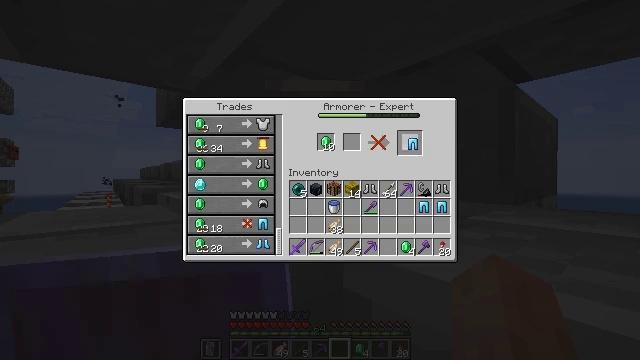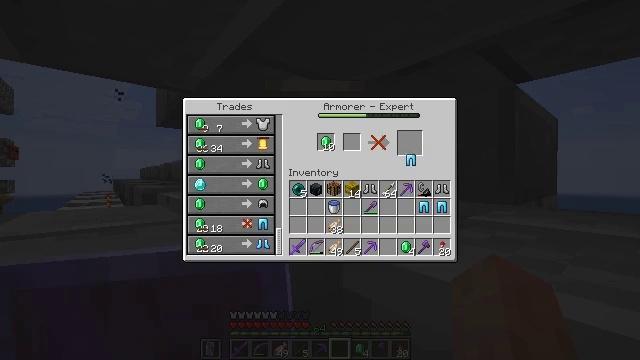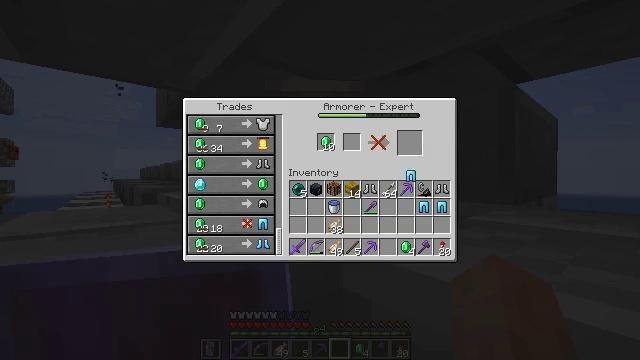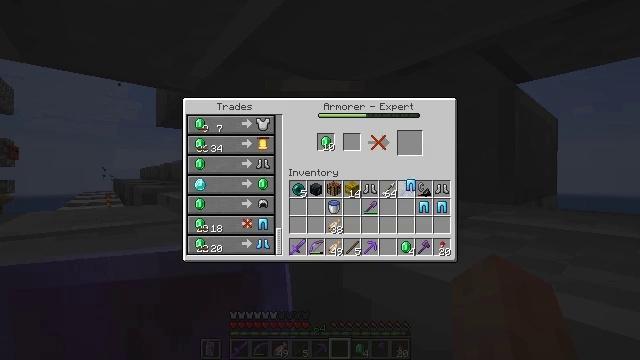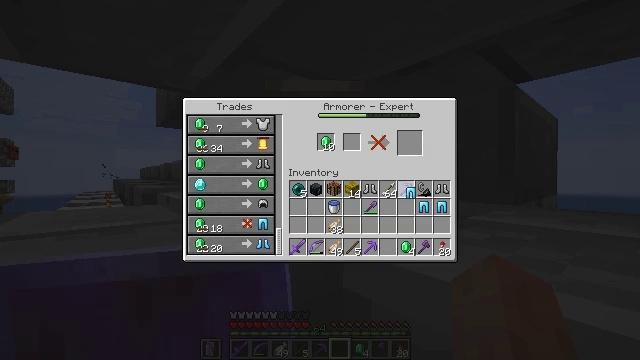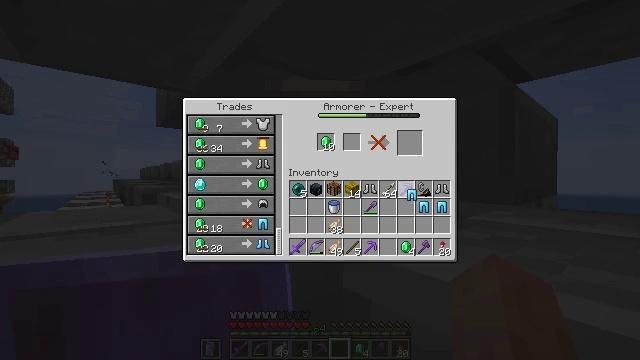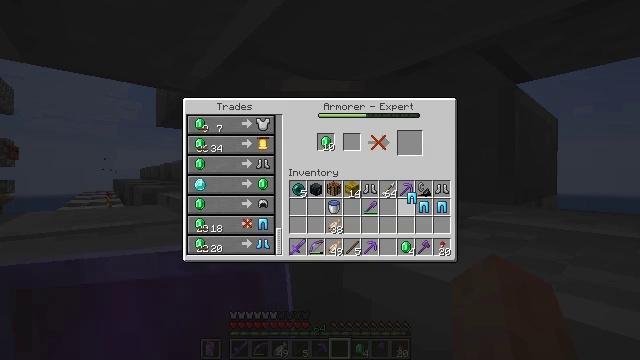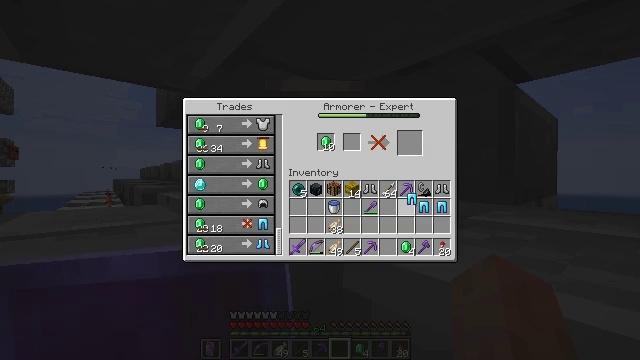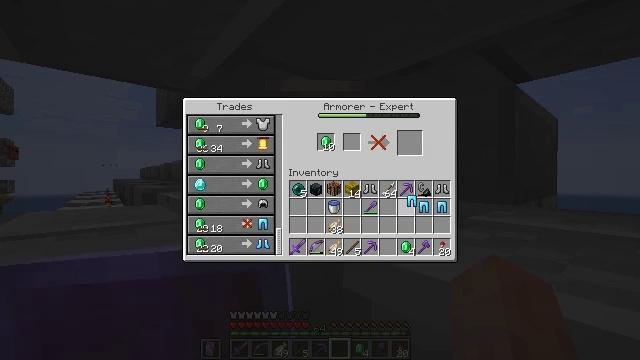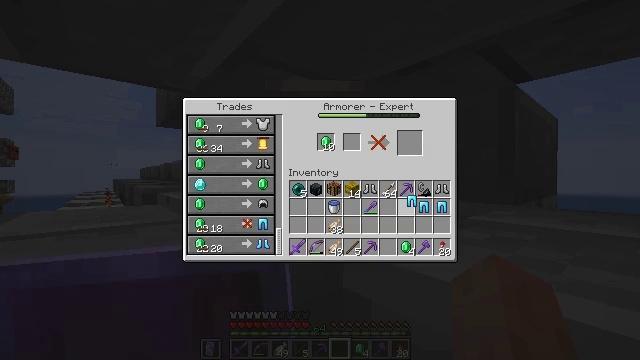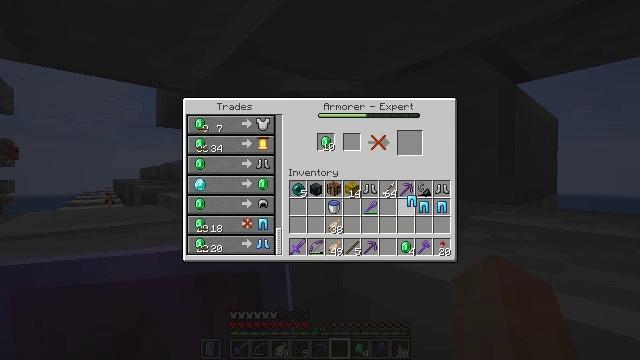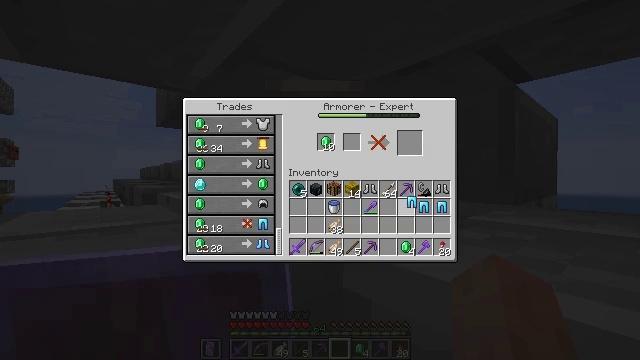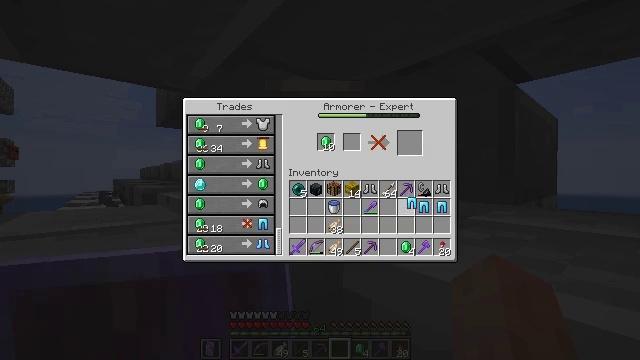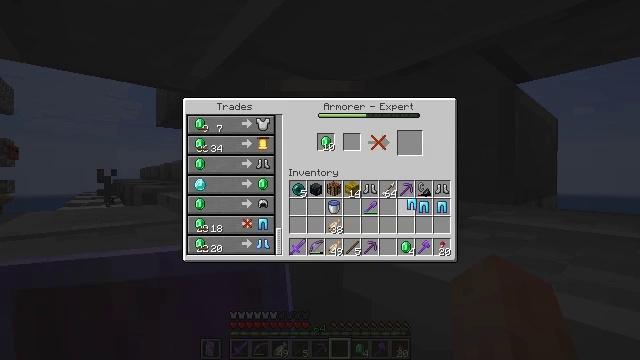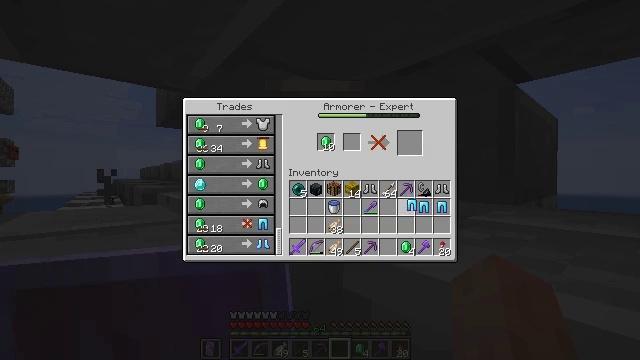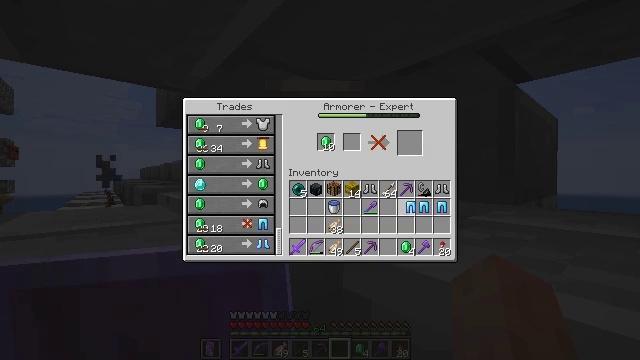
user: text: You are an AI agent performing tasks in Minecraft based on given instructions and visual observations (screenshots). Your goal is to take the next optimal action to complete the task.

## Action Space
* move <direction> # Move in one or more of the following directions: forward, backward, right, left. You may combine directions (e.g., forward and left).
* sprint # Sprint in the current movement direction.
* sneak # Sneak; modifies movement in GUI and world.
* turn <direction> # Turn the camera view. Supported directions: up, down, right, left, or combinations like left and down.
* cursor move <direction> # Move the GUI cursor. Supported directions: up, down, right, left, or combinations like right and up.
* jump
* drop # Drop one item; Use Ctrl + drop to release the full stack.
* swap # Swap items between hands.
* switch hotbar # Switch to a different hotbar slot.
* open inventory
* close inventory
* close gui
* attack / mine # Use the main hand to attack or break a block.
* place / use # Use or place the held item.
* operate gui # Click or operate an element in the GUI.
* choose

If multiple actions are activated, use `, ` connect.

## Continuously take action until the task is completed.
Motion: motion action
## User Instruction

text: Craft the chainmail helmet using the crafting table.
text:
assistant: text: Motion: turn down
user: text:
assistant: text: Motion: turn down
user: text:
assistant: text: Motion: turn down
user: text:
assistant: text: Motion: turn down
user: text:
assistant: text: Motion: no_op
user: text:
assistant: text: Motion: no_op
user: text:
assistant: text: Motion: no_op
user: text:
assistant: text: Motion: no_op
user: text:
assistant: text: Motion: no_op
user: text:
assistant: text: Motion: no_op
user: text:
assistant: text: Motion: no_op
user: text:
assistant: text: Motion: no_op
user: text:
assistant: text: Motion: no_op
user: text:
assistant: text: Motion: no_op
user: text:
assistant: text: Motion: no_op
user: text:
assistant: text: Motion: no_op
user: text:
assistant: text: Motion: no_op
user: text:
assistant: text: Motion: no_op
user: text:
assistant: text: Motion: no_op
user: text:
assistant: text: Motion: no_op
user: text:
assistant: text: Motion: no_op
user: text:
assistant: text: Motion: no_op
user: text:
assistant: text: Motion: no_op
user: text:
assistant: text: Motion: no_op
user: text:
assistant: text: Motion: no_op
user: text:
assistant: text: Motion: no_op
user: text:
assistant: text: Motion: no_op
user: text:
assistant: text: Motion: no_op
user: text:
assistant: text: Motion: no_op
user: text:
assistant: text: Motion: no_op